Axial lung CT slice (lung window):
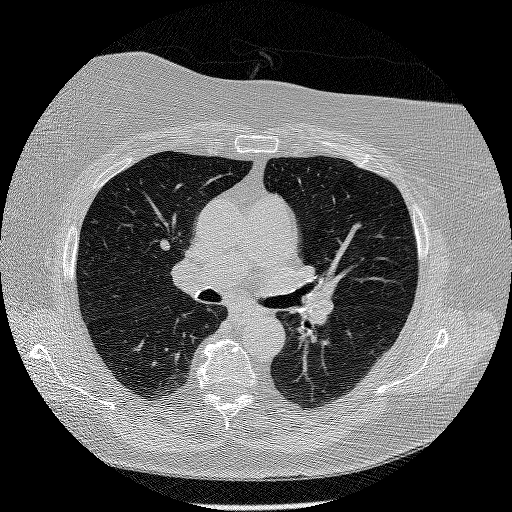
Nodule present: no